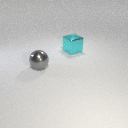
large gray metal sphere to the left of large cyan metal cube